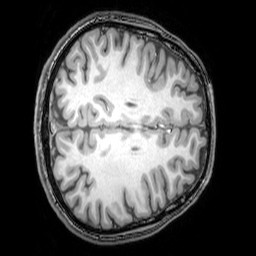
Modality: T1w
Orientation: axial
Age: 25
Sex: male
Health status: healthy
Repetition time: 0.081 s
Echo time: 0.037 s